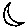
Label: moon